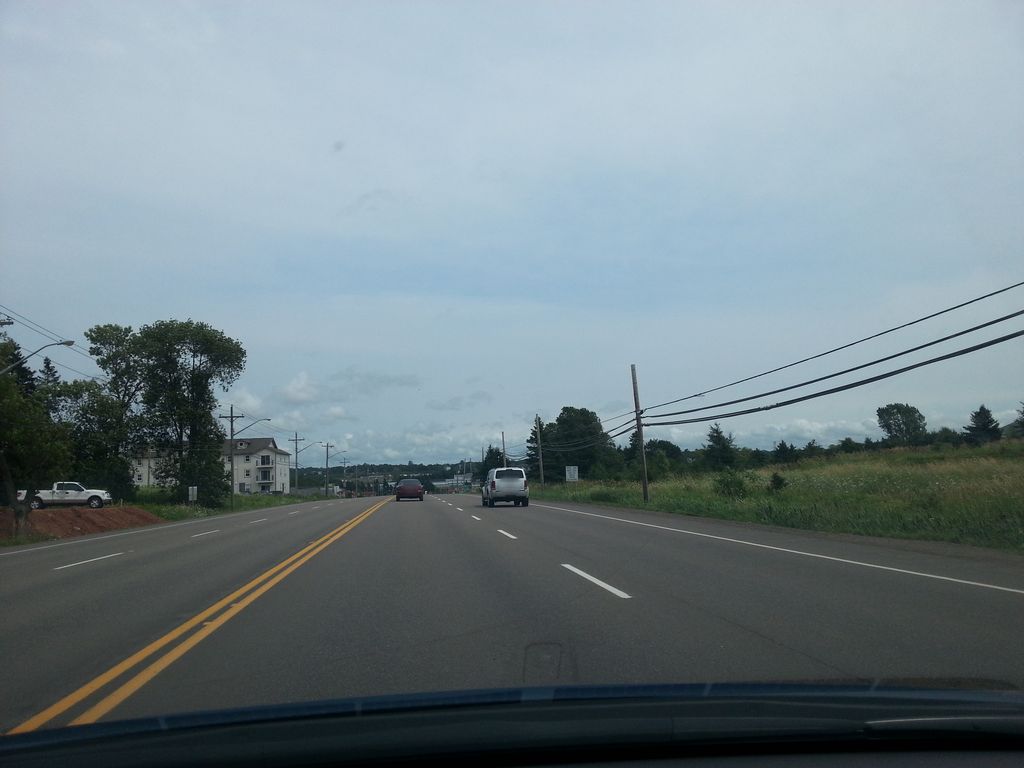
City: charlottetown